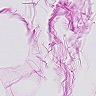
Metastatic tissue present: no